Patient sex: F
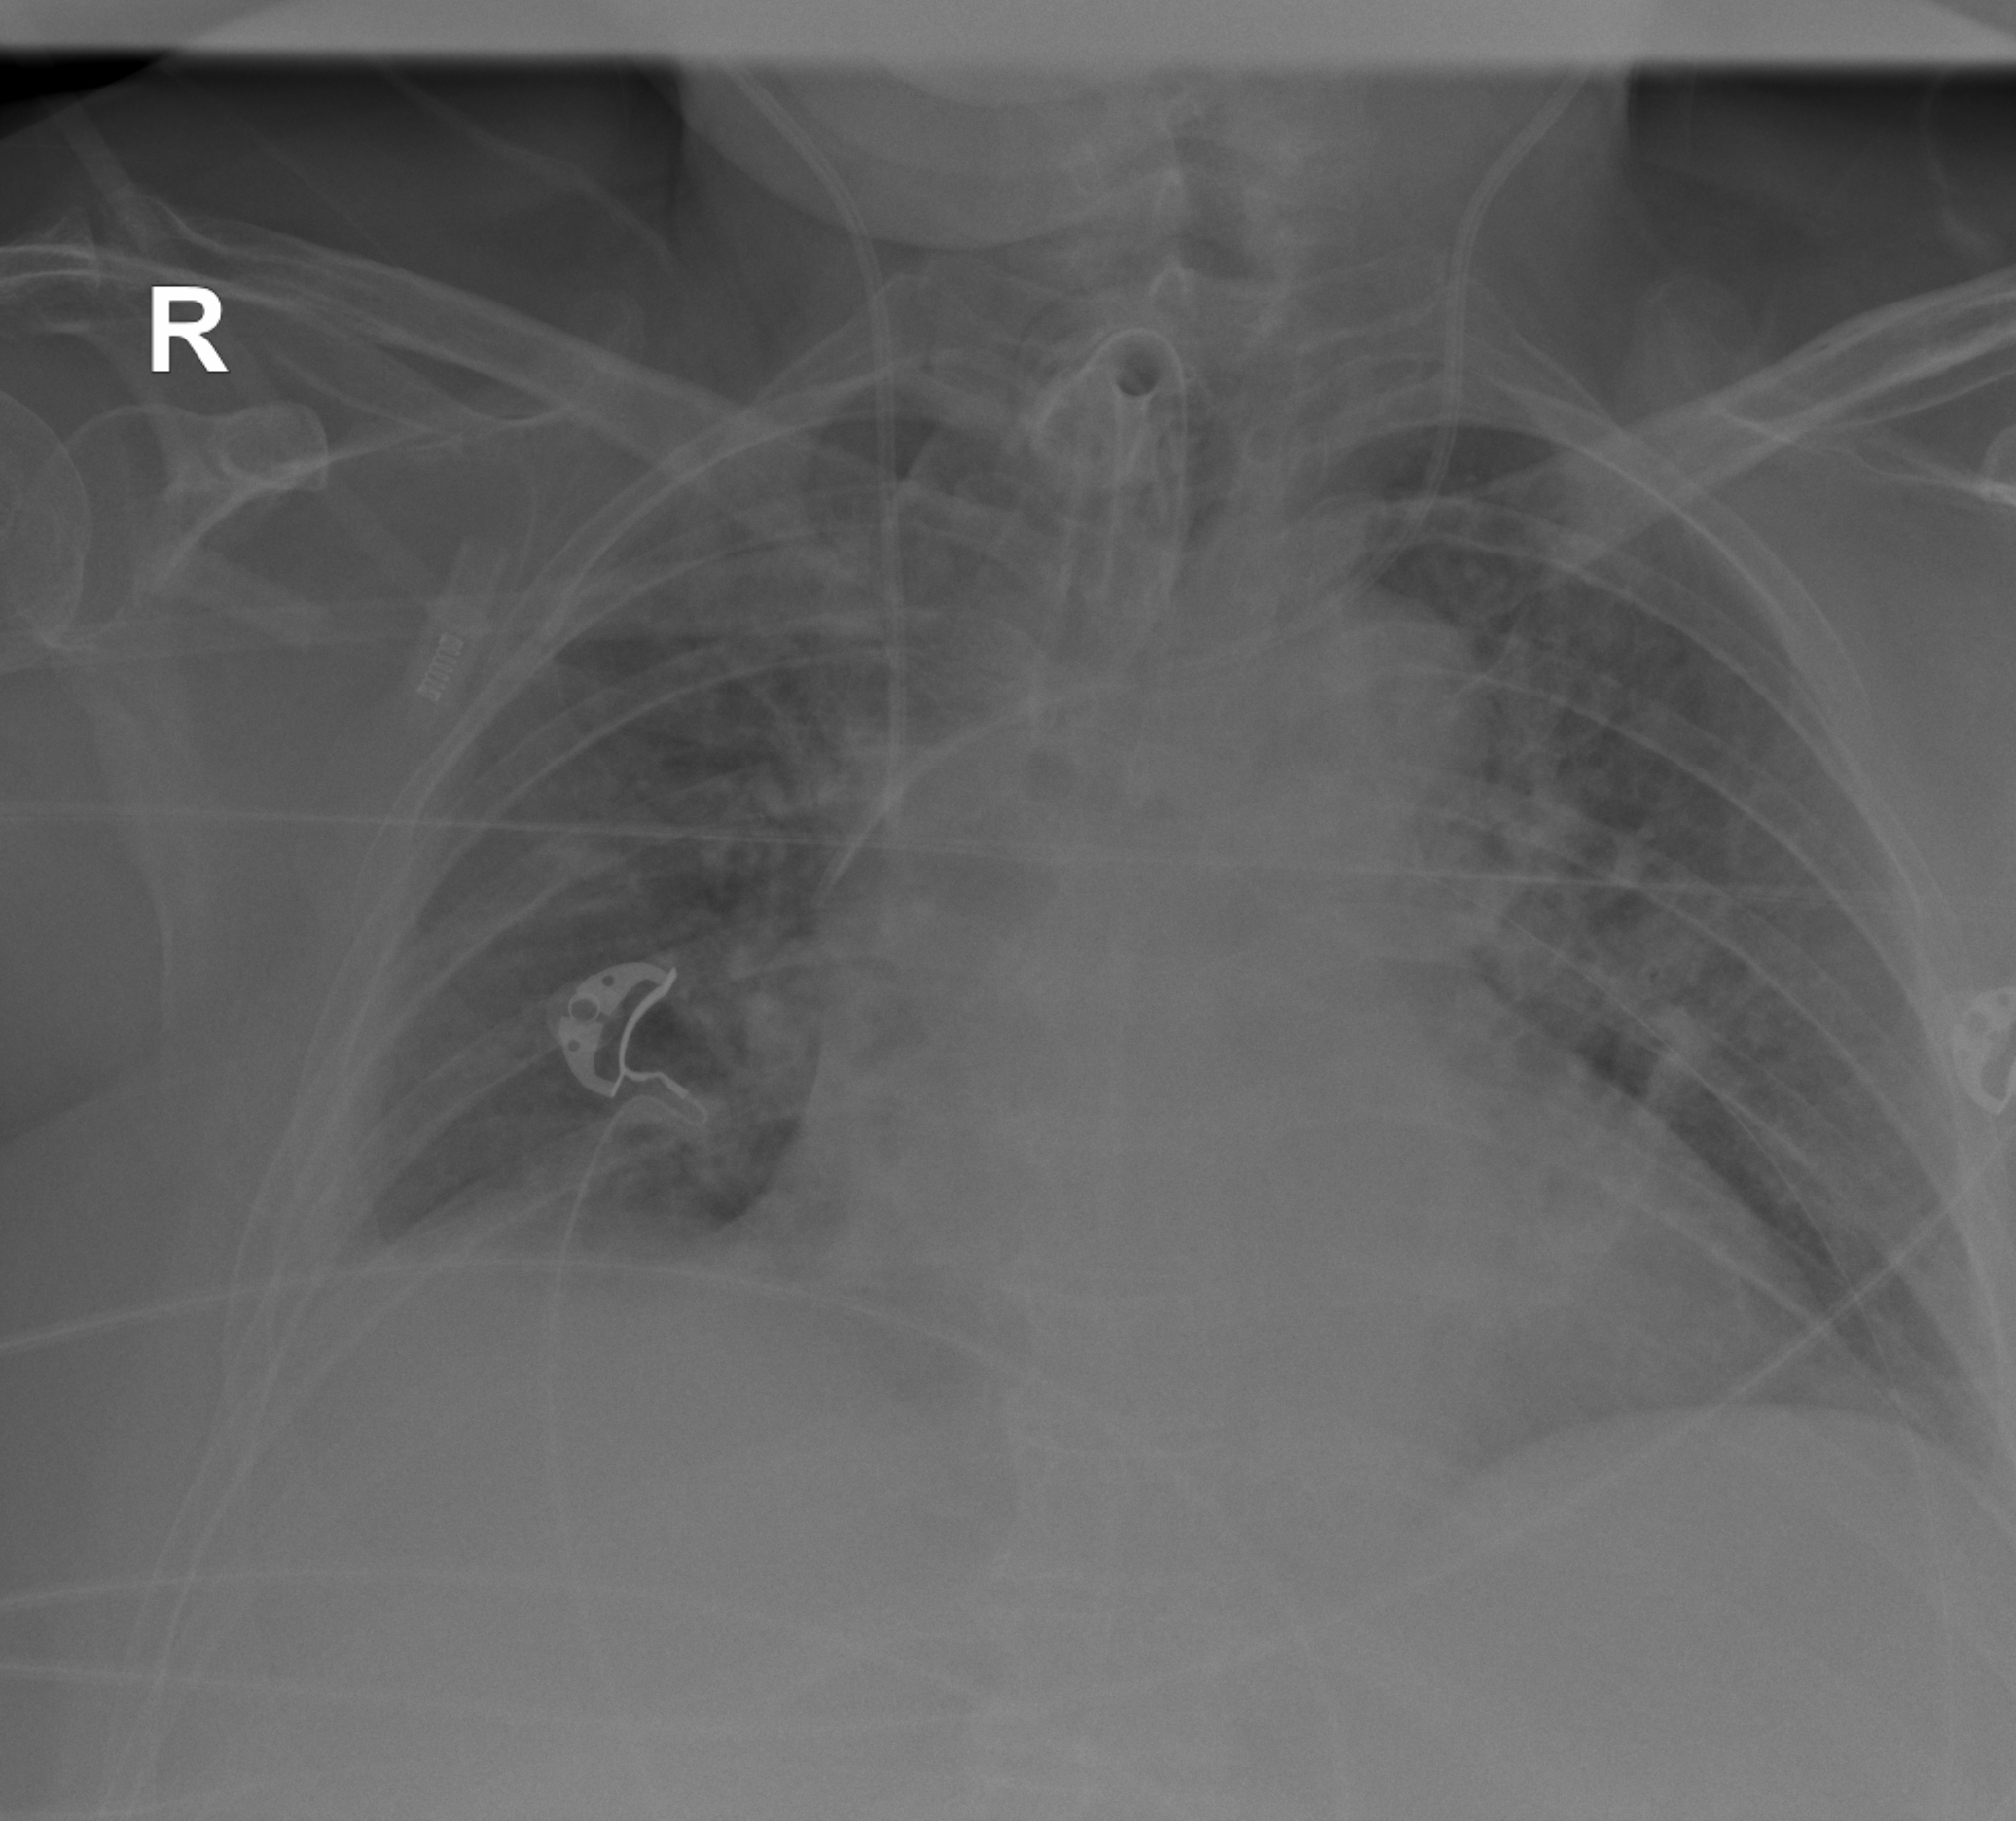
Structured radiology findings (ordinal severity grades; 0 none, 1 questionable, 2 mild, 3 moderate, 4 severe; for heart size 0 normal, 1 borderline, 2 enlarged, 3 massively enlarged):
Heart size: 2
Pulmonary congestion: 3
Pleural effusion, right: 2
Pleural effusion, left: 2
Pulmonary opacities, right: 2
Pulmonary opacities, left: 2
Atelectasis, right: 2
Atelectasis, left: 2